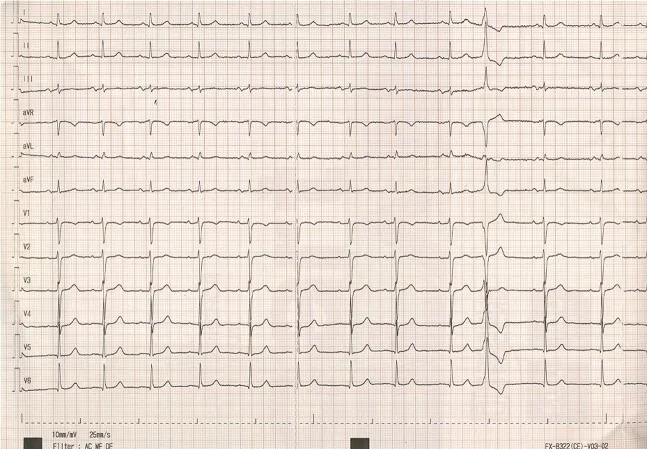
The ECG immediately after conversion into sinus rhythm. Note the same pattern of PVC, which has been described in literature as a potential trigger of AVNRT.
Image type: electrography (ekg)